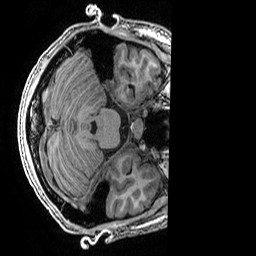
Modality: T1w
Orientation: axial
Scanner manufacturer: ge
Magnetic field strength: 3 T
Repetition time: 0.007 s
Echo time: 0.00342 s